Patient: sex M, age 76
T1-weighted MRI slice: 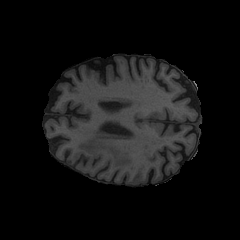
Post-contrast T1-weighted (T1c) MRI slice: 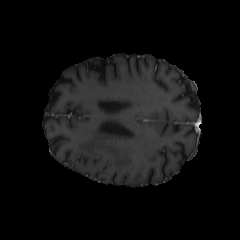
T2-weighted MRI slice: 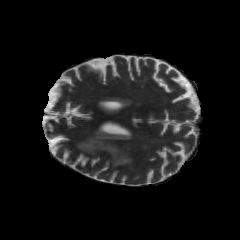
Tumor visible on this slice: yes
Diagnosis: Glioblastoma, IDH-wildtype
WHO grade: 4